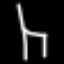
Label: chair